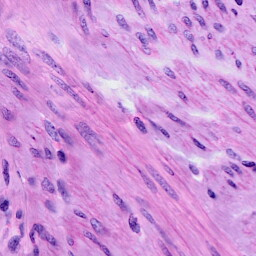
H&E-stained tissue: Cervix